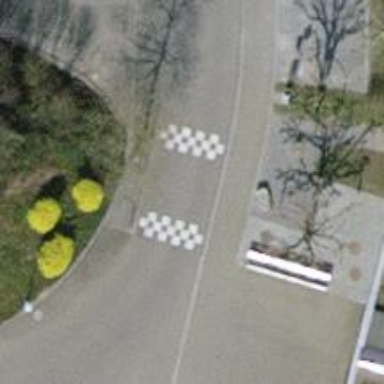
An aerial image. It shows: Table-style traffic calming feature.